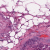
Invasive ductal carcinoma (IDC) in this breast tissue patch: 0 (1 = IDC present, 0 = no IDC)